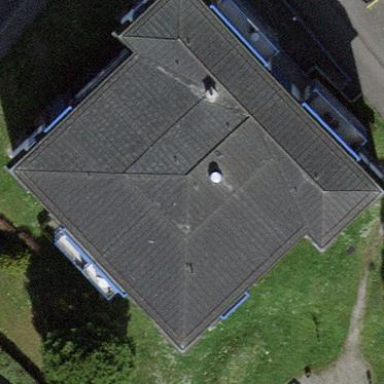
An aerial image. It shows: Building.